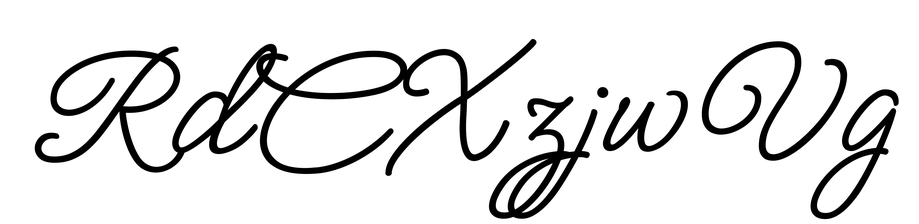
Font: MeowScript-Regular